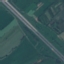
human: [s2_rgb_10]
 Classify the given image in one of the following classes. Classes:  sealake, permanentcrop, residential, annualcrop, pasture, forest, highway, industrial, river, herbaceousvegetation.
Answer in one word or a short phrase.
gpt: Highway